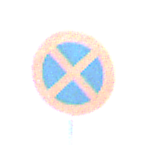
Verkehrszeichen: AbsolutesHalteverbot
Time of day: SunriseSunset
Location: Outdoor (Nature)
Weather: PartlyCloudy
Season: NotSpecified
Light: Natural